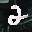
Label: 2